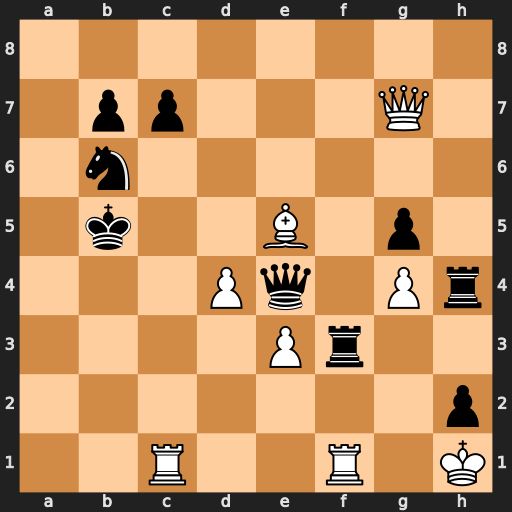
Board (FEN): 8/1pp3Q1/1n6/1k2B1p1/3Pq1Pr/4Pr2/7p/2R2R1K
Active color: w
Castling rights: -
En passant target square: -
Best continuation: Rb1+ Ka6 Ra1+ Na4 Rxa4+